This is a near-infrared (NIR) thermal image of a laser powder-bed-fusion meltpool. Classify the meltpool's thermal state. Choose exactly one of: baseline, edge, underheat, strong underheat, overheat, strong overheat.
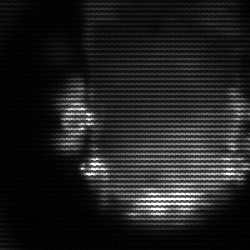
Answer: baseline